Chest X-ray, AP view. Patient: 47 years old, sex F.
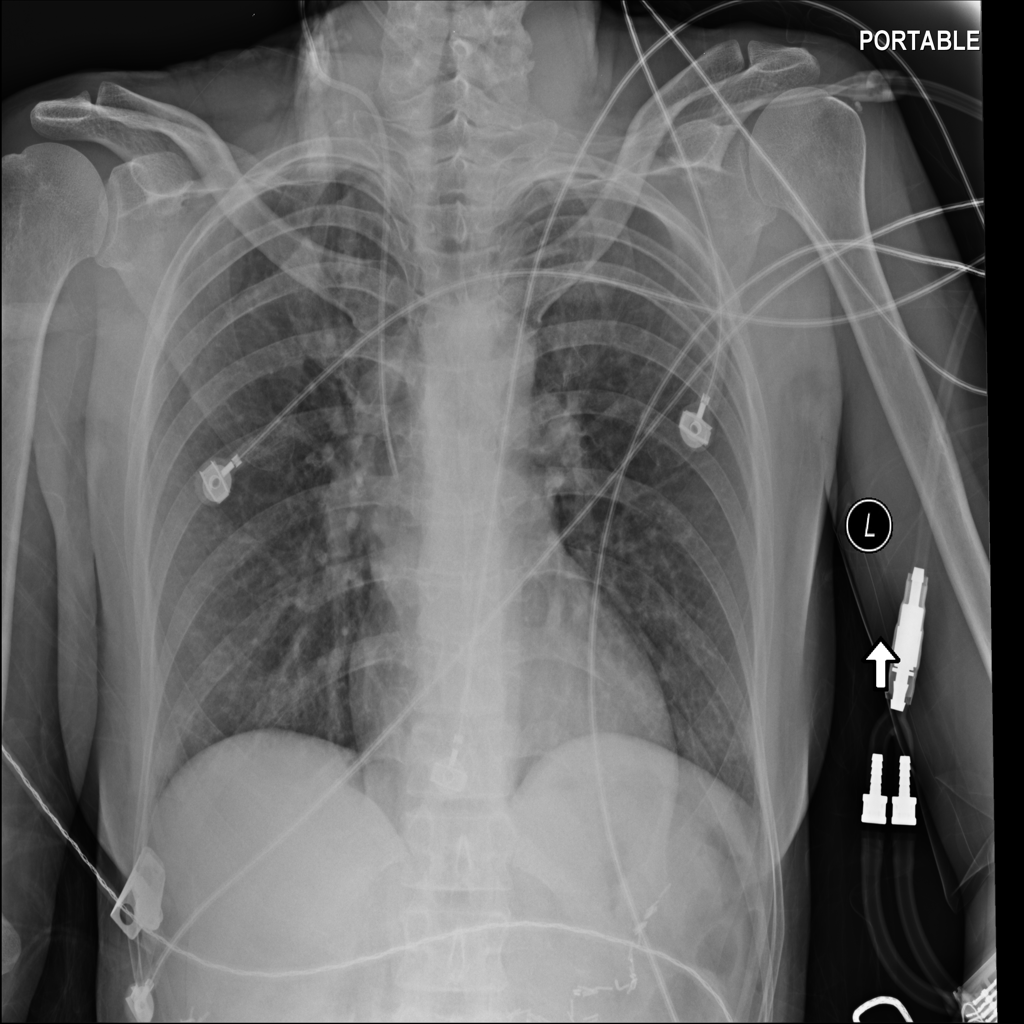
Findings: No Finding